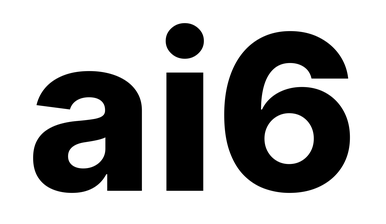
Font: Inter_ExtraBold